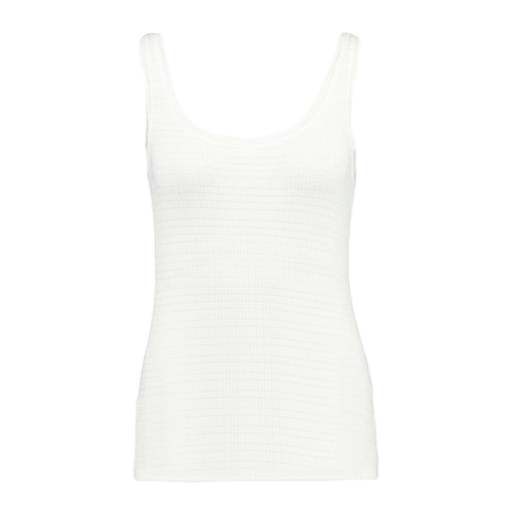
white ribbed tank, white bellevue tank top, white freya shine rib swing vest, white background